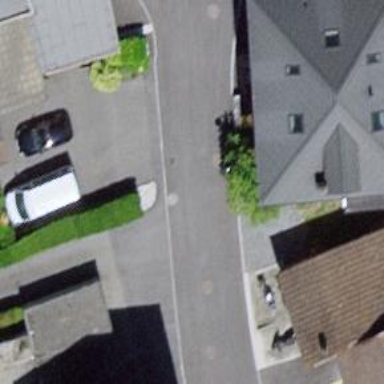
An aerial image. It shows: Asphalt road in living street.